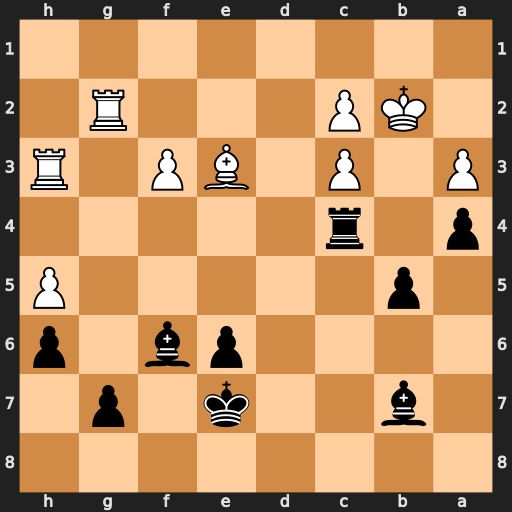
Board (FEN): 8/1b2k1p1/4pb1p/1p5P/p1r5/P1P1BP1R/1KP3R1/8
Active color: b
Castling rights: -
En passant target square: -
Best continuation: Rxc3 Rxg7+ Bxg7